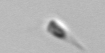
Label: Calciopappus